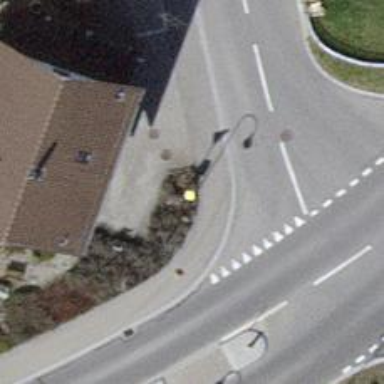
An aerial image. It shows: Post box is visible.